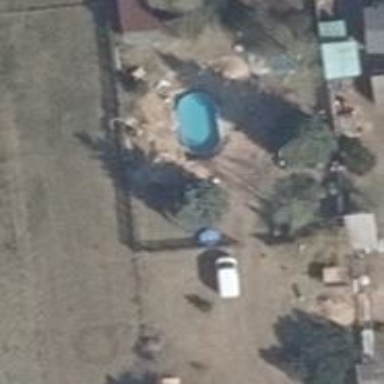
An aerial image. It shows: Swimming pool located in leisure land.